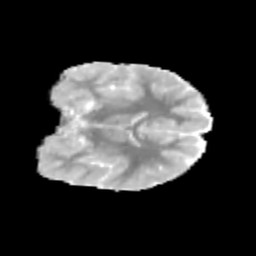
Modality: MD
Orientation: coronal
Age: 8
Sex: female
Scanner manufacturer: siemens
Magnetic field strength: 3 T
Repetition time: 3.8 s
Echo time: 0.07 s